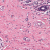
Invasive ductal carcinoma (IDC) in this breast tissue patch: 0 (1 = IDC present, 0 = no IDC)